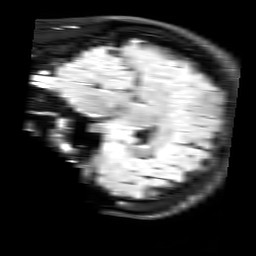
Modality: FLAIR
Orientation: sagittal
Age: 29
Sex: male
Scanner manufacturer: philips
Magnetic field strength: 3 T
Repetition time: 11 s
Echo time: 0.125 s